Field crop: tomato
Growth stage: 2
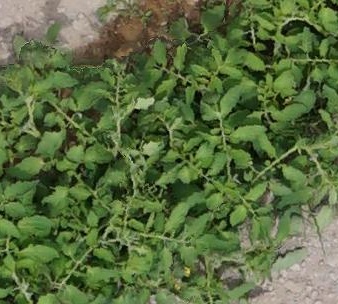
Species: tomato